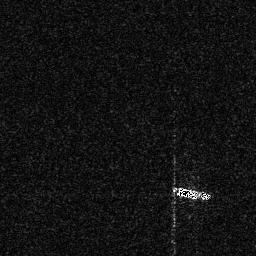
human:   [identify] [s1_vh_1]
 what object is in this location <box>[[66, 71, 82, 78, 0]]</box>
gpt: <ref>1 medium ship at the bottom right</ref>